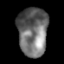
Tissue: lung
Cell type: Epithelial cells
Senescence score: 0.1869
Nuclear area (px): 1420
Mean DAPI intensity: 109.125